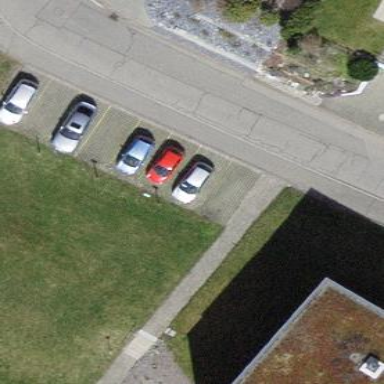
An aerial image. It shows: Parking area.